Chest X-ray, AP view. Patient: 21 years old, sex M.
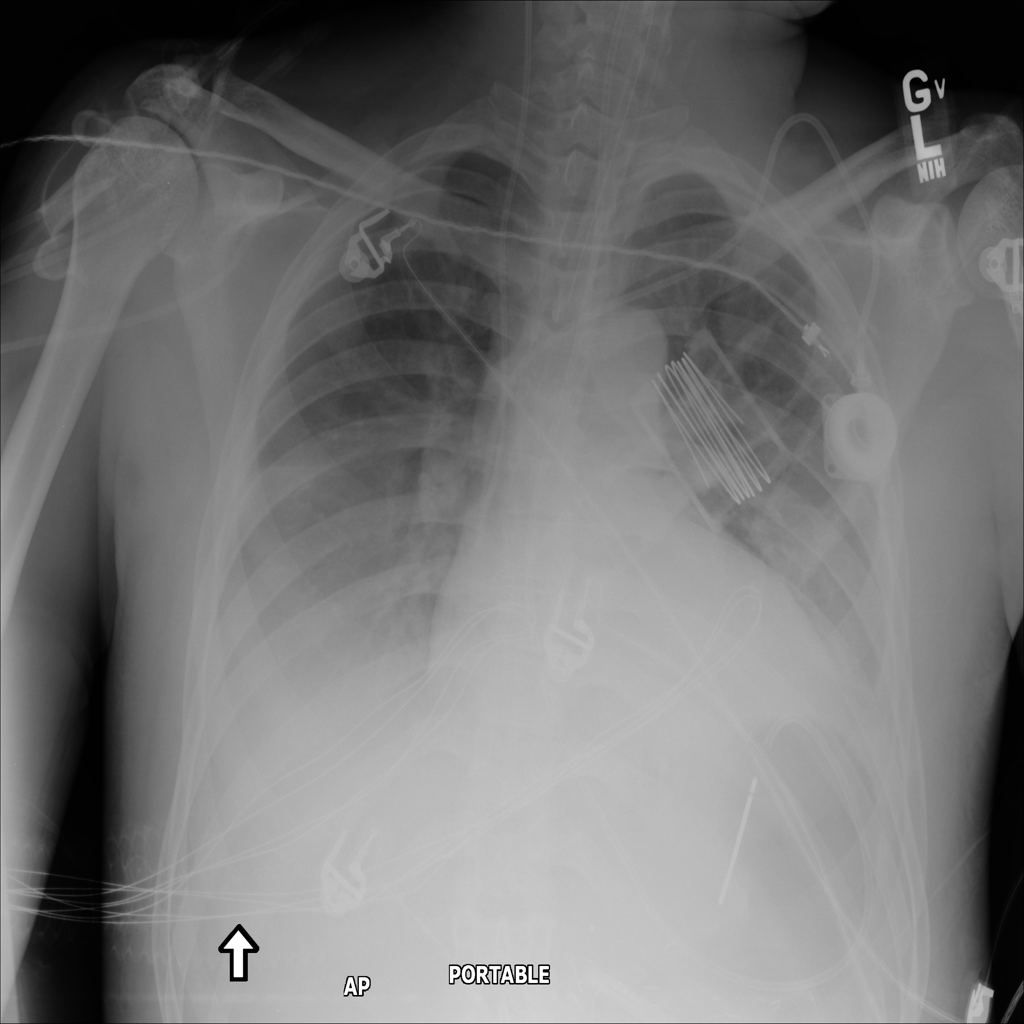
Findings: Atelectasis, Consolidation